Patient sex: M
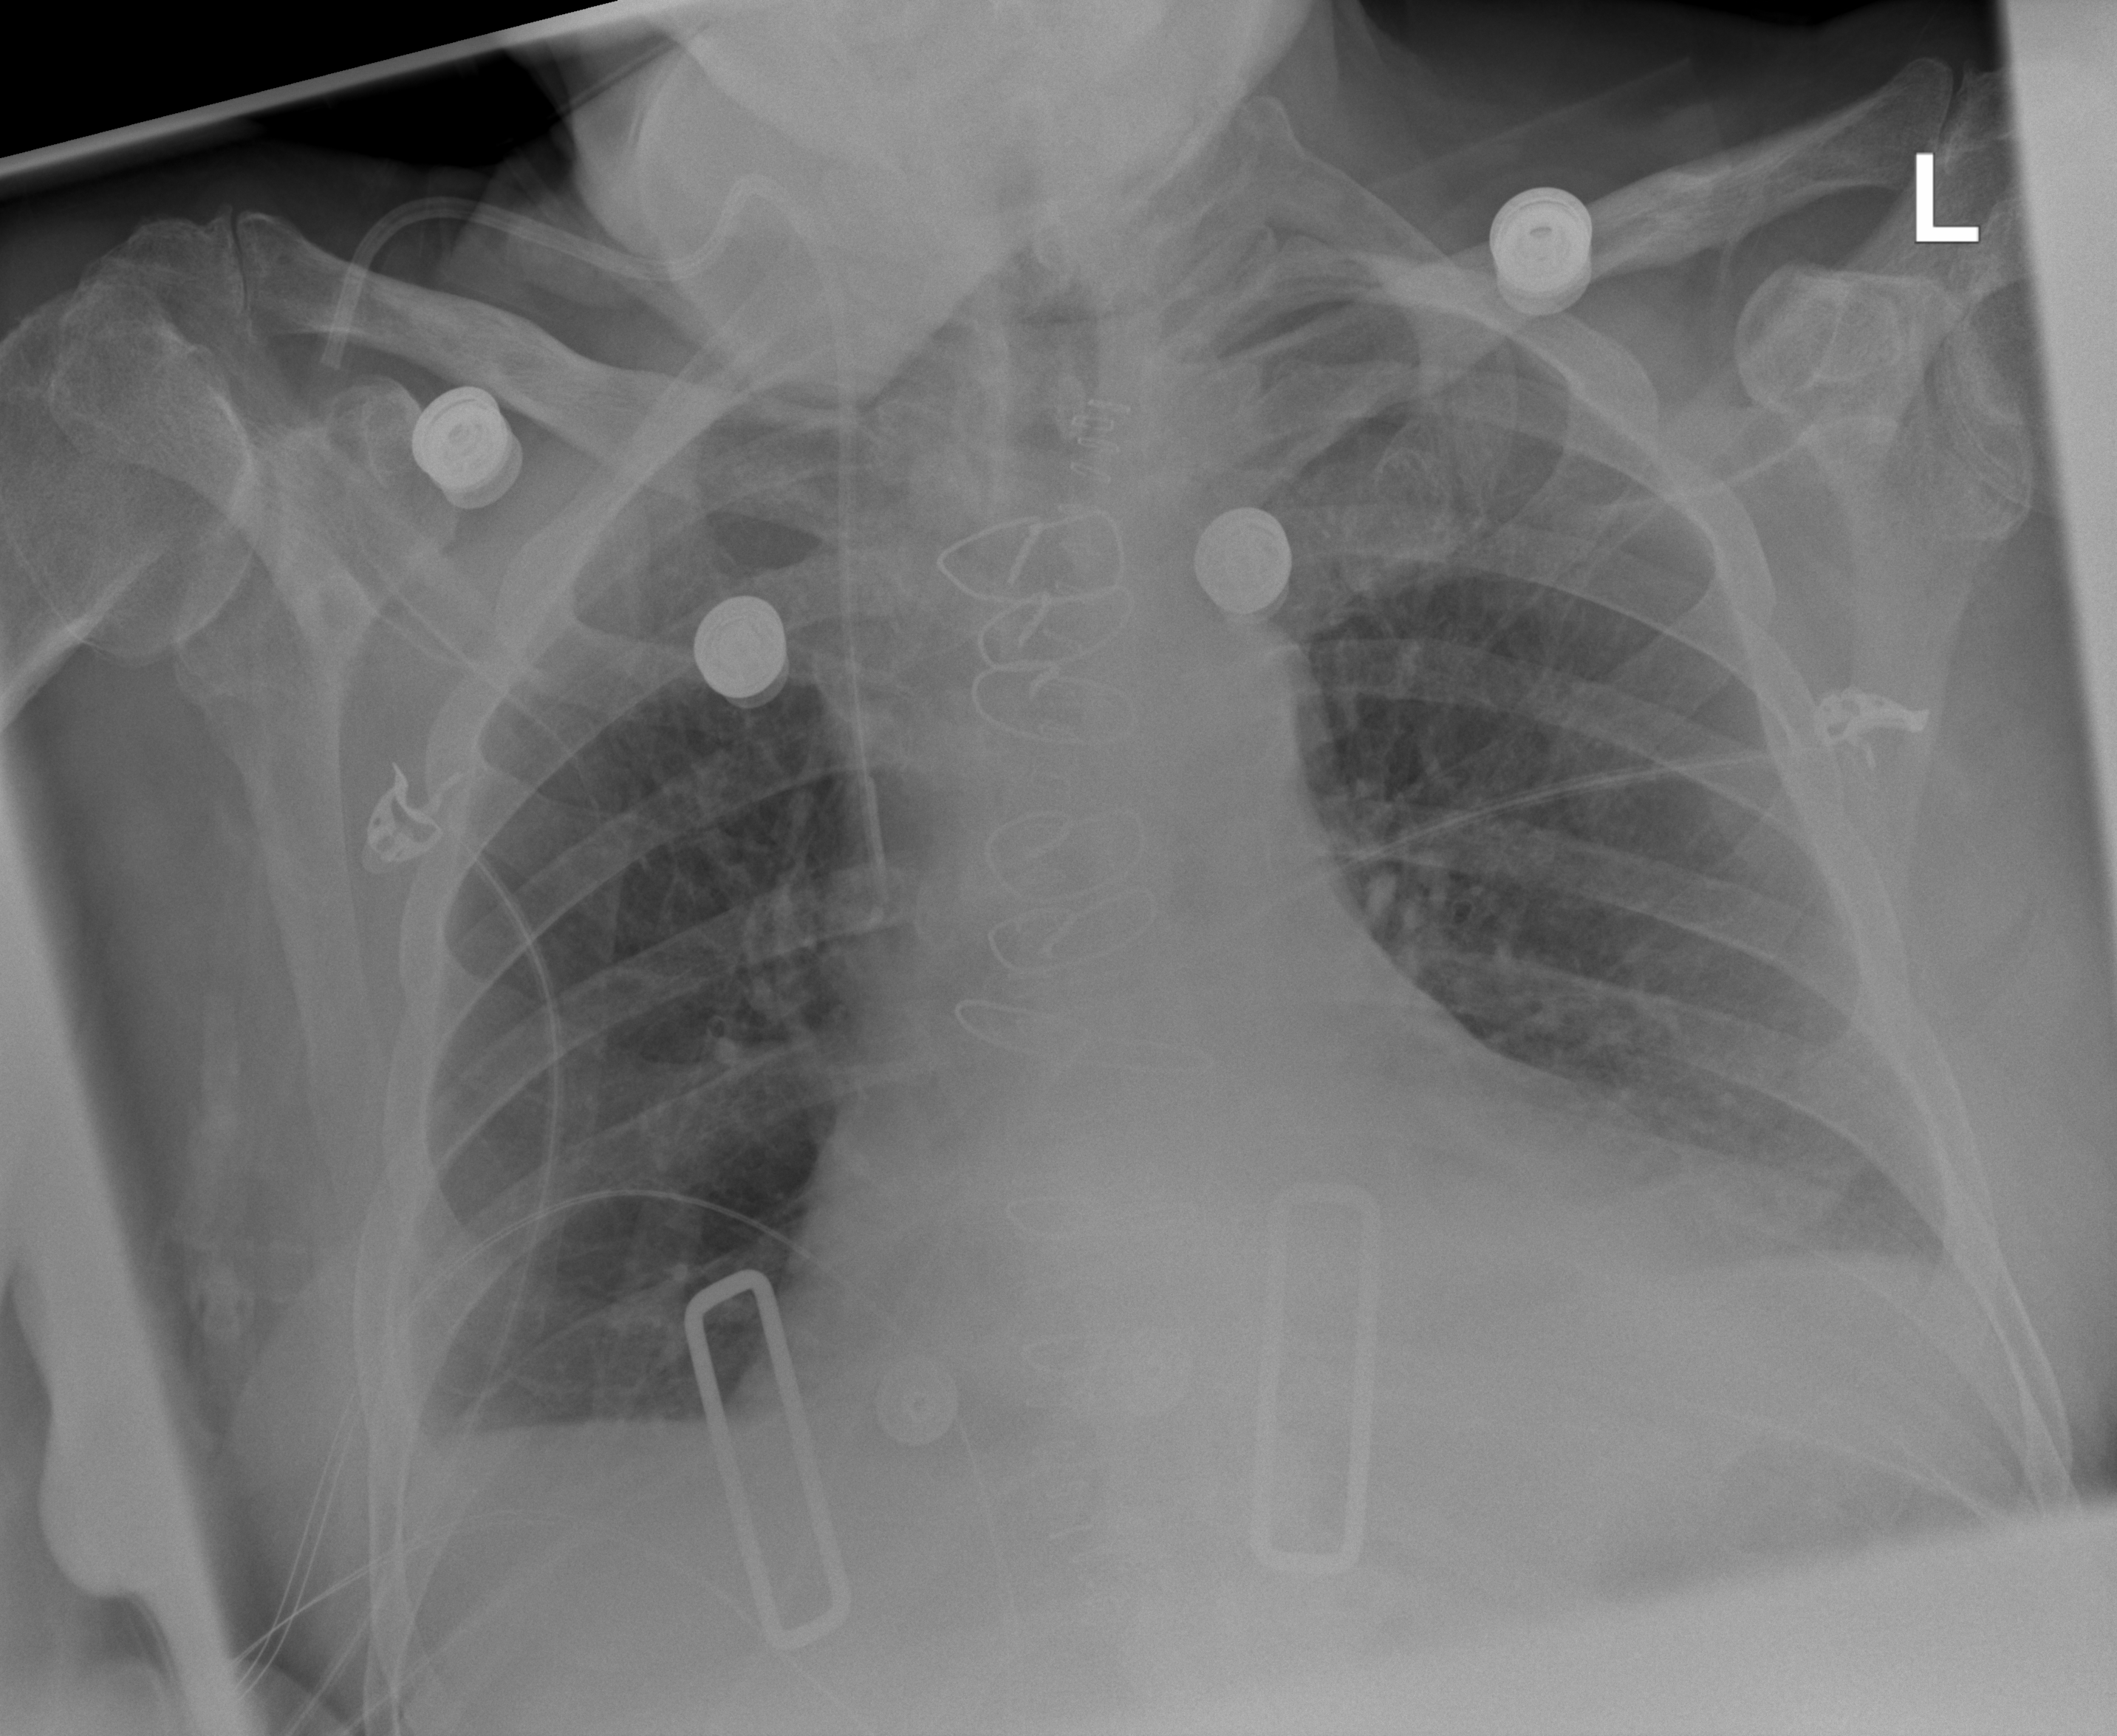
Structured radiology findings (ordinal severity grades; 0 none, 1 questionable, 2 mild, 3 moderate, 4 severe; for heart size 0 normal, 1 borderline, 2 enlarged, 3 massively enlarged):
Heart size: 1
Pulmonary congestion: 0
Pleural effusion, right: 1
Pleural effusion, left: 0
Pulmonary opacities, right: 0
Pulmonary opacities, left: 0
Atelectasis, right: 0
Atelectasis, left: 0